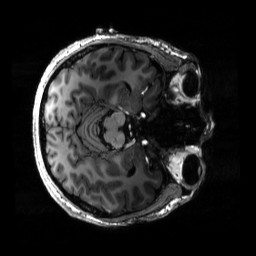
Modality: T1w
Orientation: axial
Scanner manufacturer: siemens
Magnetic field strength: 6.98 T
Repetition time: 2.3 s
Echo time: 0.00273 s